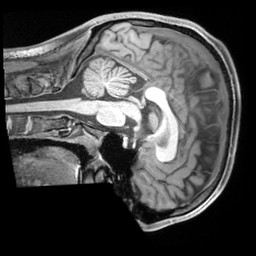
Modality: T1w
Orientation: sagittal
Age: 25
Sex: male
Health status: ill
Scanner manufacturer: siemens
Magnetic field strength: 3 T
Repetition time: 2.2 s
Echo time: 0.00218 s